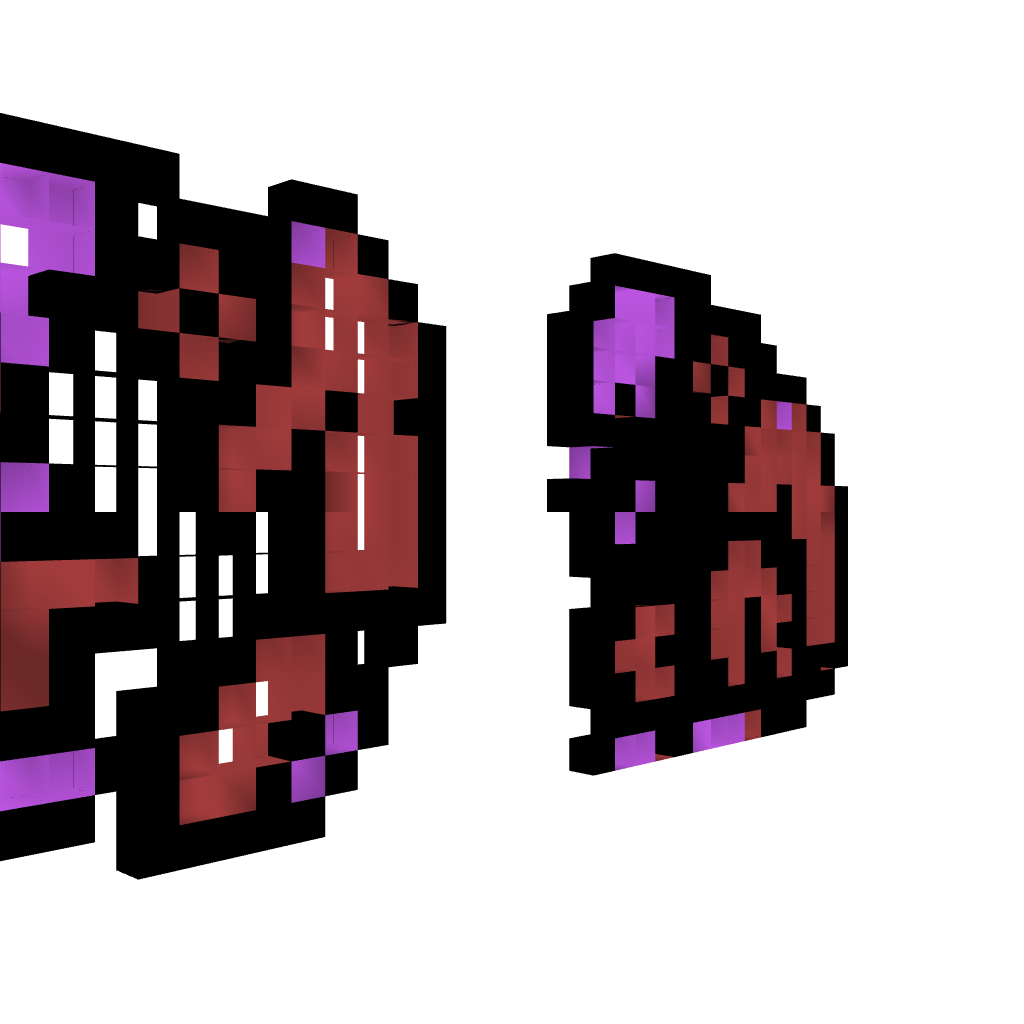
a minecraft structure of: Fleaman fromCastlevania 1 bad low quality